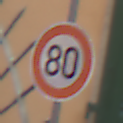
Verkehrszeichen: Geschwindigkeit80
Umgebung: Outdoor, Urban
Tageszeit: Midday
Wetter: Overcast
Licht: Natural
Jahreszeit: NotSpecified
Kontrast: LowContrast